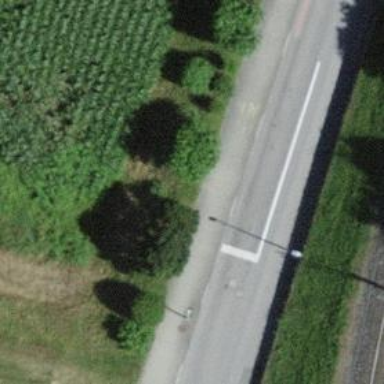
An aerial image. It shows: Road with traffic signals.